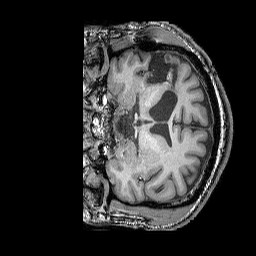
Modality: T1w
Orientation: coronal
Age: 42
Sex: male
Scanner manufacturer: siemens
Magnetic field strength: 3 T
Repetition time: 2.25 s
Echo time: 0.00411 s